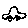
Label: car